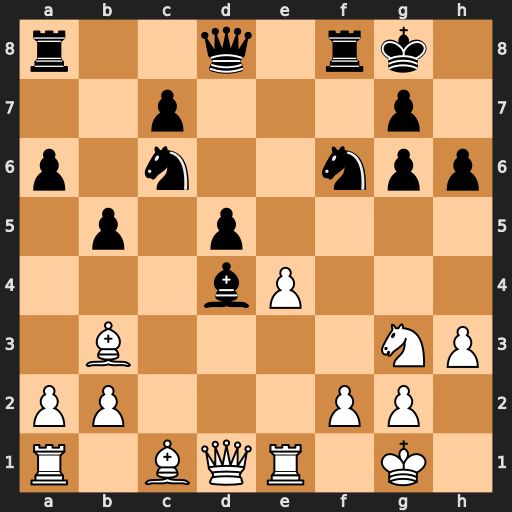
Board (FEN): r2q1rk1/2p3p1/p1n2npp/1p1p4/3bP3/1B4NP/PP3PP1/R1BQR1K1
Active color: w
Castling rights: -
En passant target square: -
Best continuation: exd5 Bxf2+ Kxf2